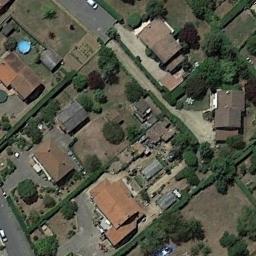
Label: residential